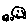
Label: smiley face